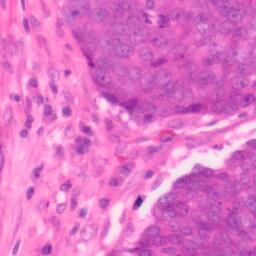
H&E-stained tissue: Colon